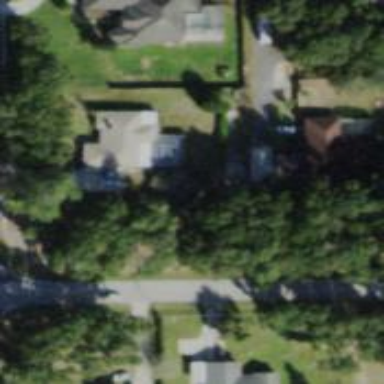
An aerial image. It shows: Driveway.